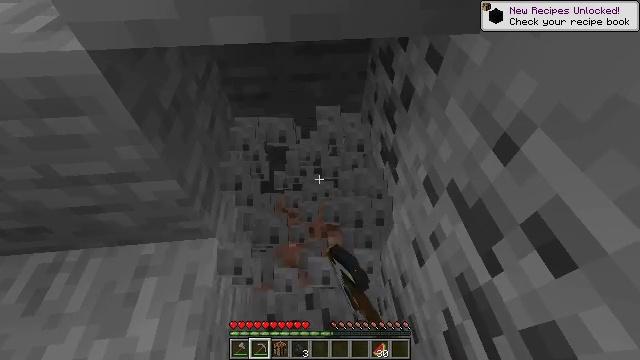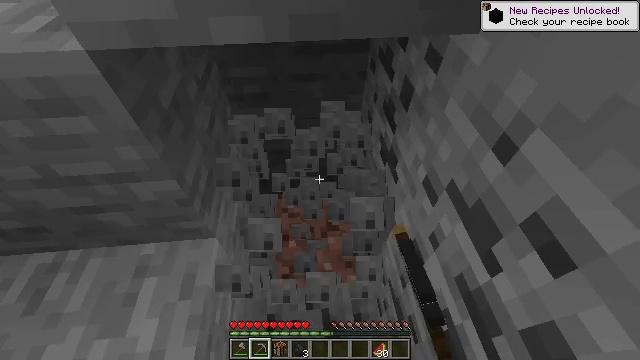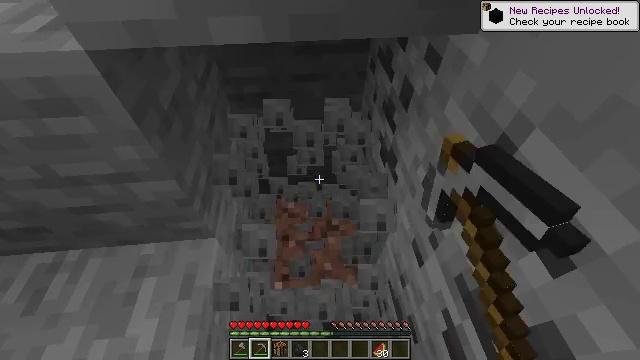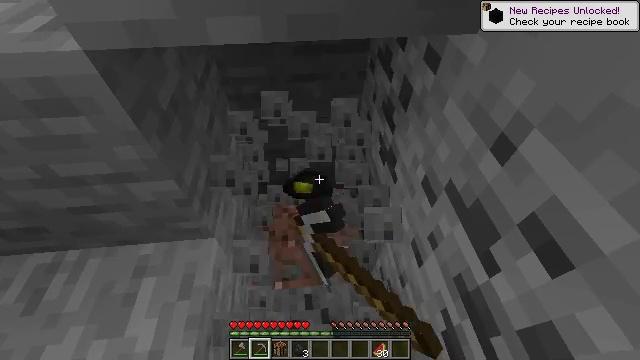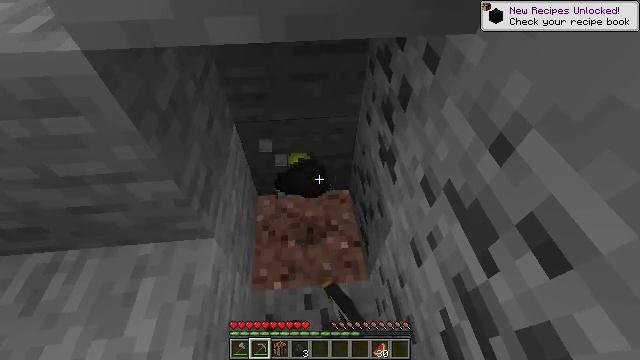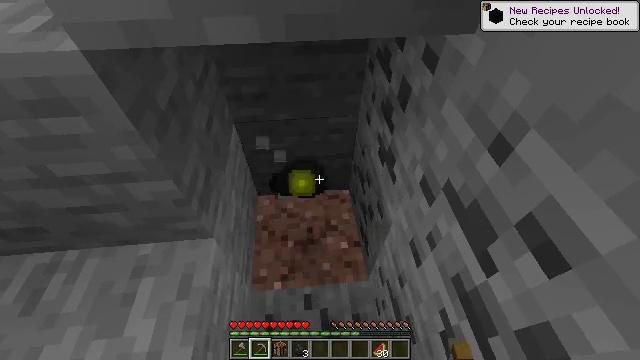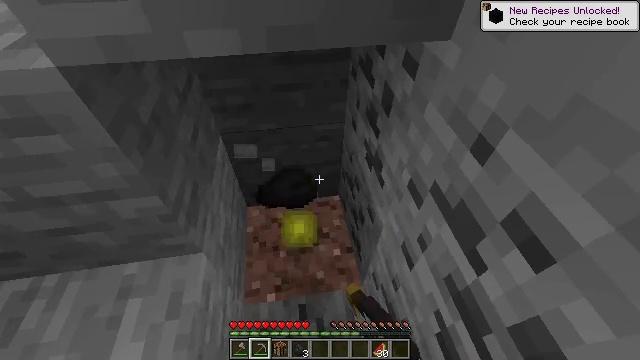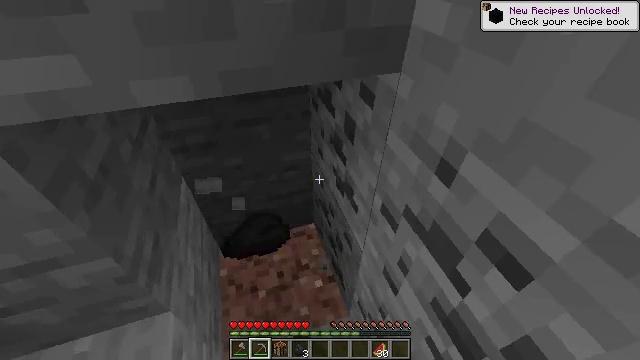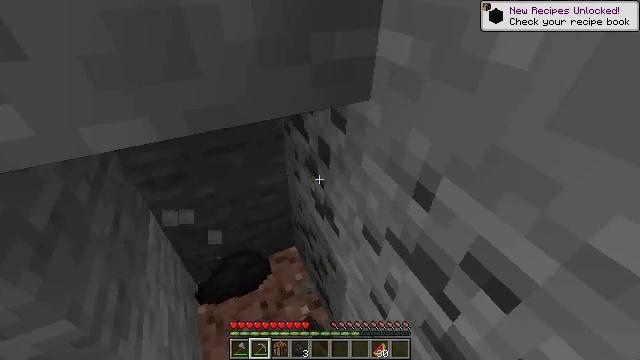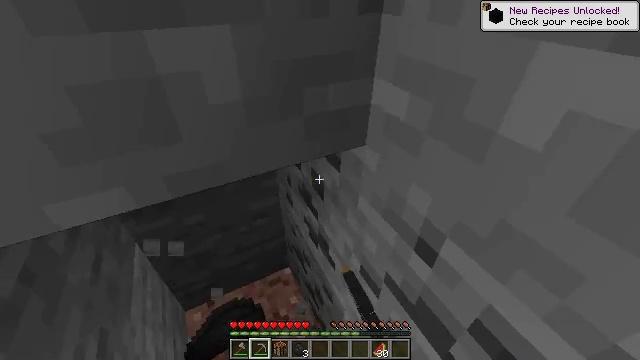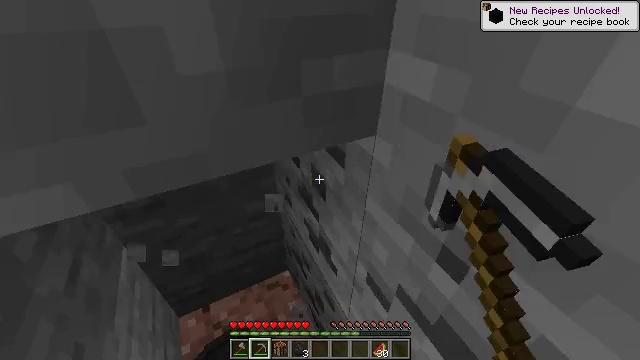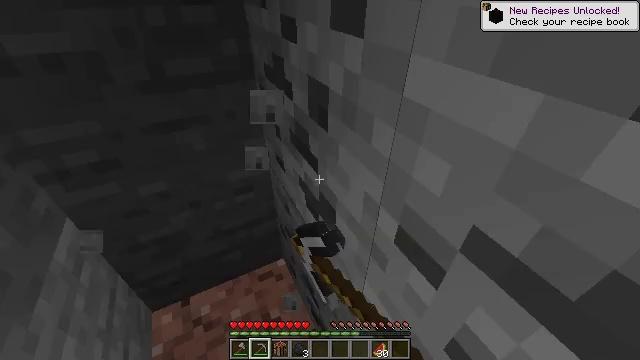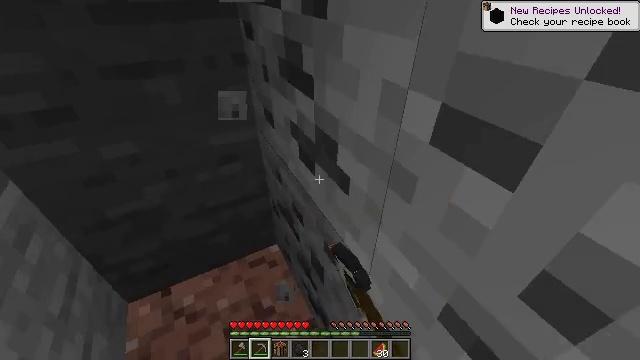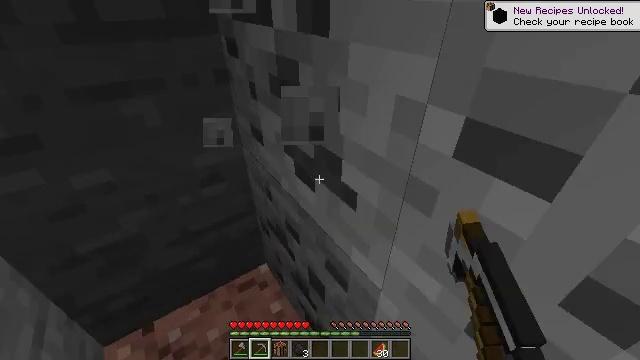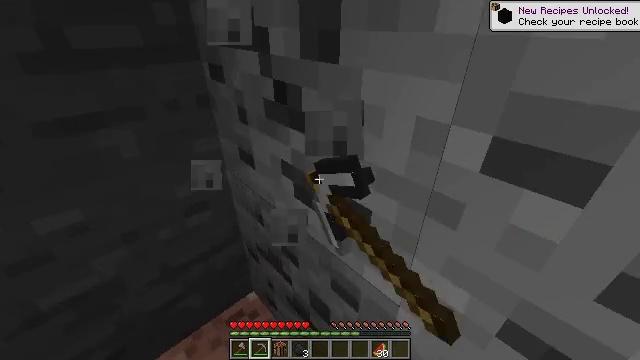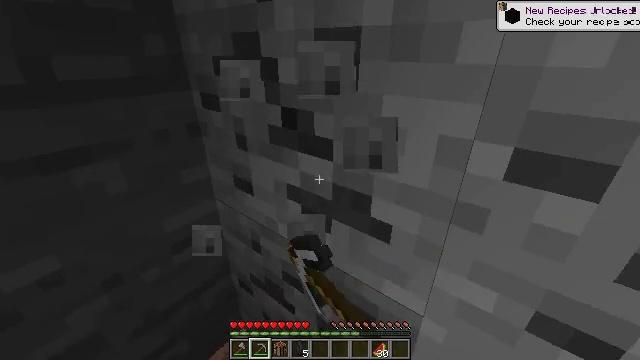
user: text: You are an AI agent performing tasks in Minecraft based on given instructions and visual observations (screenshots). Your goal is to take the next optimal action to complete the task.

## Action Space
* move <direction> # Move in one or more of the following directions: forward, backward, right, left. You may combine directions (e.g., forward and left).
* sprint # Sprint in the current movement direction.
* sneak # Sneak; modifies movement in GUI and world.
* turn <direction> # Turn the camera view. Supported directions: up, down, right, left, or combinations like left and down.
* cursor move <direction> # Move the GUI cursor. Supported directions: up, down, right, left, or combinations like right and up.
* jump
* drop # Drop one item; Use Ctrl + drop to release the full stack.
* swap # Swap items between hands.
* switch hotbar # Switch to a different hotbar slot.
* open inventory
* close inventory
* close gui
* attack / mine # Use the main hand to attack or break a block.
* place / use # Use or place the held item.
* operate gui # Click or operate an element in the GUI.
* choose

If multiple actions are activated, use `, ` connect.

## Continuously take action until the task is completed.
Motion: motion action
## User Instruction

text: Extract coal from the ore block.
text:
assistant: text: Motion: move forward, sneak, attack / mine
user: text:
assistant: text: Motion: move forward, sneak, attack / mine
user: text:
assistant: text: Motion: move forward, sneak, attack / mine
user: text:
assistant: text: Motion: move forward, sneak, attack / mine
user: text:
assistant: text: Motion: move forward, sneak, attack / mine
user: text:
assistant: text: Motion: move forward, sneak, turn right and up, attack / mine
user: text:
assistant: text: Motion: move forward, turn right and up, attack / mine
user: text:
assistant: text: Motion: move forward, turn right and up, attack / mine
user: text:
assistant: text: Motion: move forward, turn right and up, attack / mine
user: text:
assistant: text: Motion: move forward, attack / mine
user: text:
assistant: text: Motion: move forward and move left, attack / mine
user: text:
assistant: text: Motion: move forward and move left, turn right, attack / mine
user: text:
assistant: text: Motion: move left, turn right and up, attack / mine
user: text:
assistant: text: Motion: move left, turn right and up, attack / mine
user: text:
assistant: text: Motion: turn right and up, attack / mine
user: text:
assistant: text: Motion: turn right and up, attack / mine
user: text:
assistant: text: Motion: attack / mine
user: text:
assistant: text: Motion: attack / mine
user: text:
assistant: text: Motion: attack / mine
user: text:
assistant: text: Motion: attack / mine
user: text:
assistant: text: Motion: attack / mine
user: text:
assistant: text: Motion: attack / mine
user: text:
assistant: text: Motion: attack / mine
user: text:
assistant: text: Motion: attack / mine
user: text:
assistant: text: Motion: attack / mine
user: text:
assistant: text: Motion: attack / mine
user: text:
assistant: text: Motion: turn right and down, attack / mine
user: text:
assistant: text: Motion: turn down, attack / mine
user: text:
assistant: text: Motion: attack / mine
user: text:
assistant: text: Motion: attack / mine